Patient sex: F
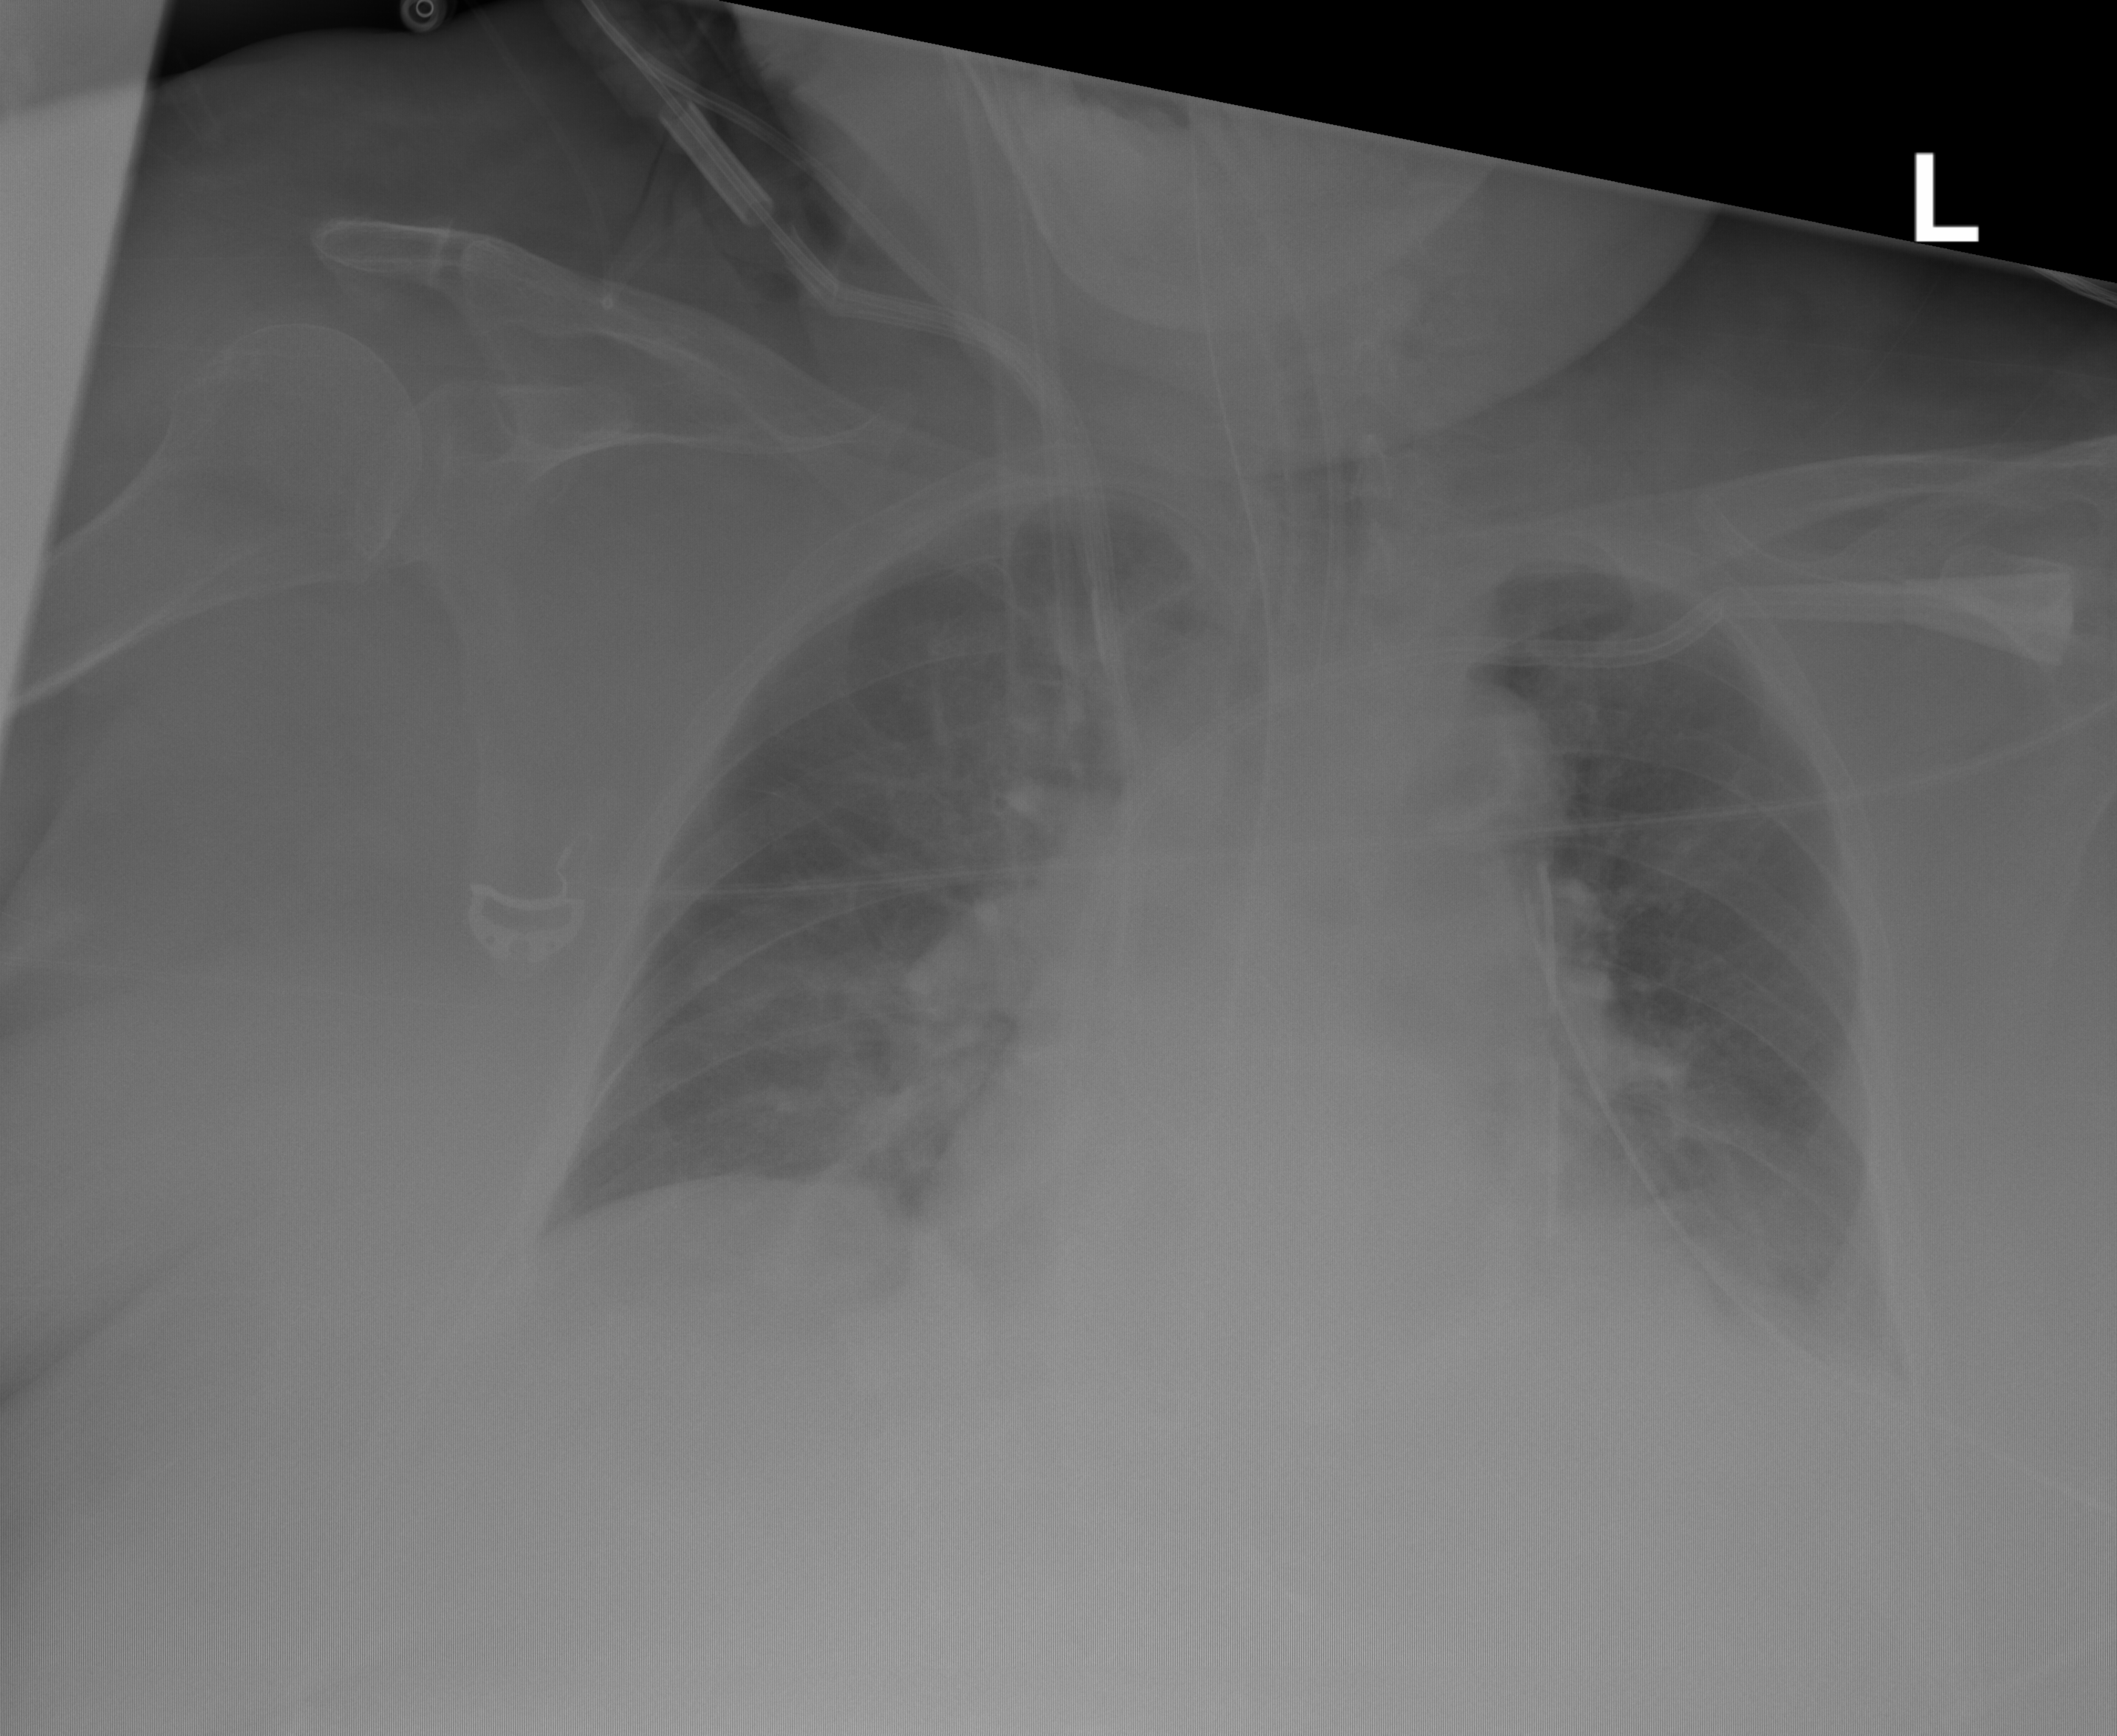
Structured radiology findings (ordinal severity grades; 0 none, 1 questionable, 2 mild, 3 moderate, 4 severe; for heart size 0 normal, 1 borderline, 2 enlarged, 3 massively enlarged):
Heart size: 1
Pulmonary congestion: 2
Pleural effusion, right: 0
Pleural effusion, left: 2
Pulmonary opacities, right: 2
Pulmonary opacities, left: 2
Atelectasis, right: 2
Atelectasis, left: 2